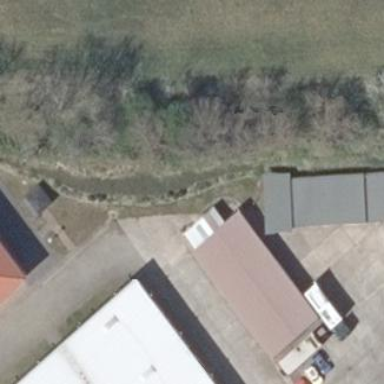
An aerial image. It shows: Garage building.